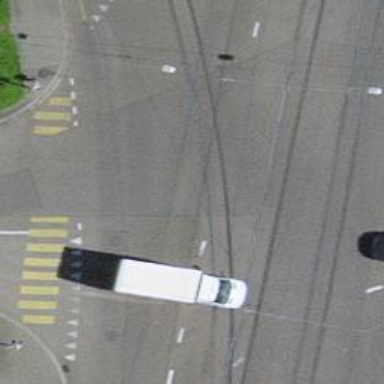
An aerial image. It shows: Railway crossing.